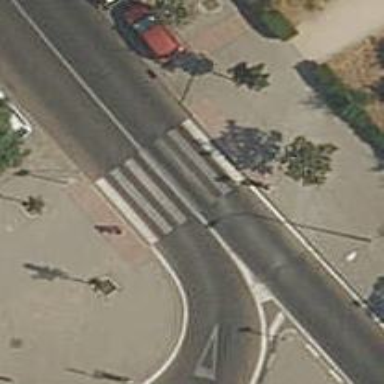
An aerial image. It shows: Zebra crossing on the road.